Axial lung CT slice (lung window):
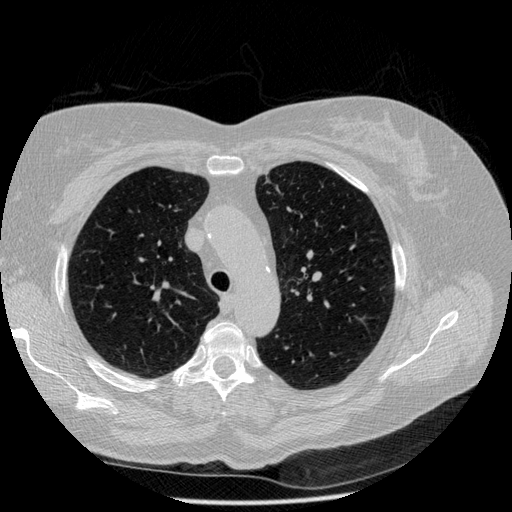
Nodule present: no